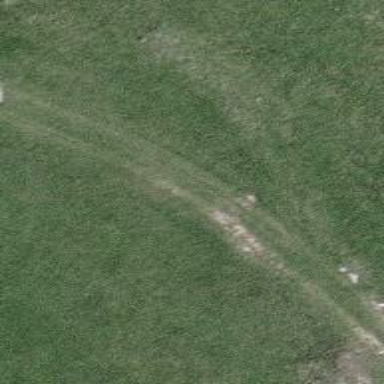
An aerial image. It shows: Path with grass surface and grade 4 track type.